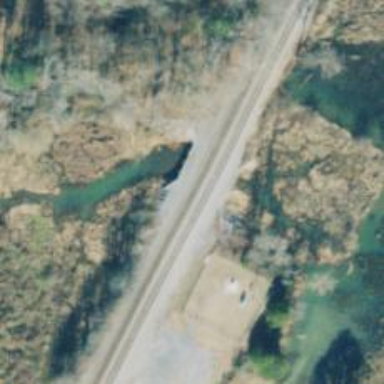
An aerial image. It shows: Railway bridge.